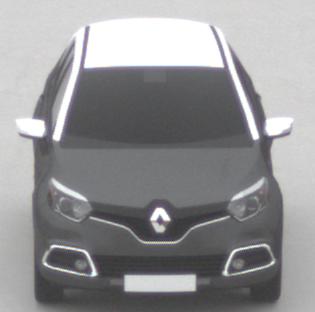
Make: Renault
Model: Captur ENERGY TCe 90
Detailed model: Captur (I)
Model produced from: 2013/06
Model produced until: 2015/05
Doors: 5
Color: gray
Road condition: dry road
Daytime: midday
Contrast: low contrast